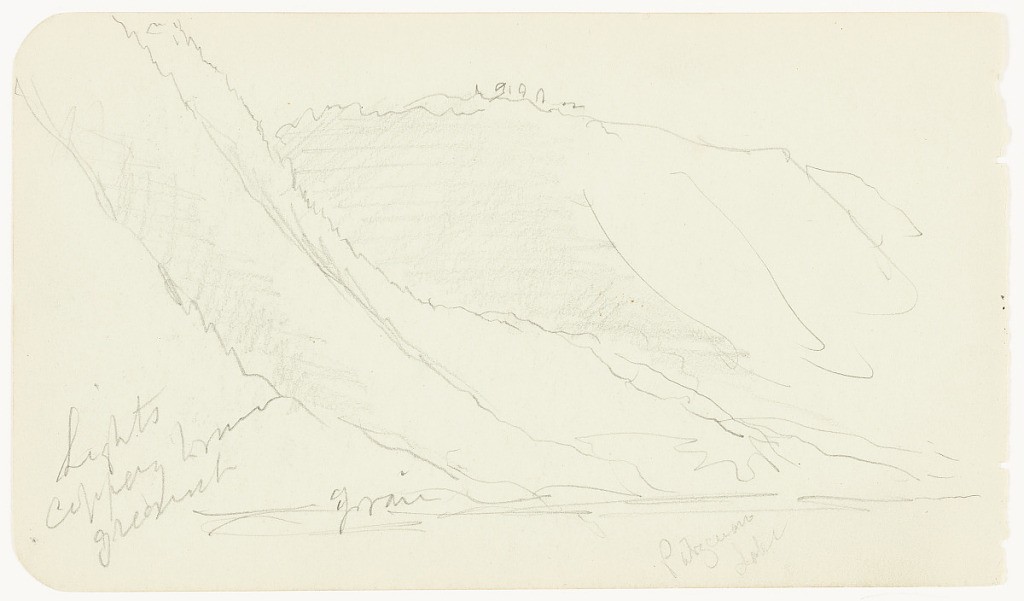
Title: Lake Pátzcuaro, Mexico
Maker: Frederic Edwin Church, American, 1826–1900
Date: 1883–1884
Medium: Graphite on light green wove paper; verso: graphite
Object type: Drawing
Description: Landscape sketch showing an oblique view of the mountainous coastline of Lake Pátzcuaro in Mexico, possibly view from near the town of Tzintzuntzan. At lower right, the flat surface of the lake extends from the foreground into the middle distance. At left, extremely steep, layered mountainsides descend to the lake shore. In the middle distance at upper center, a tall ridge looms over the scene.

Verso: Mixed sketches from Mexico including a bowl with a floral decoration at left, a small, dark tree at upper center, and a rosette at right. At lower center, two figures carrying a long container are shown beside a group of three figures holding long boughs into the air.